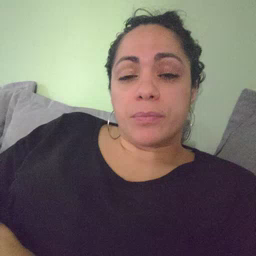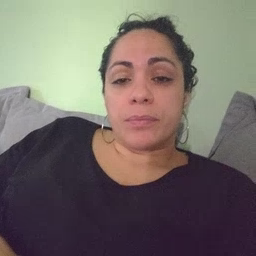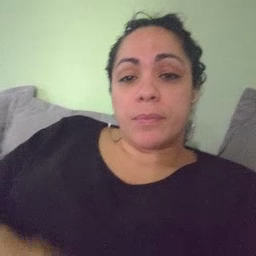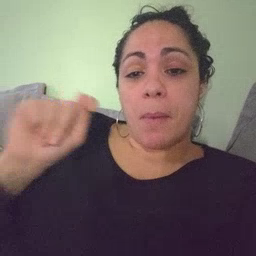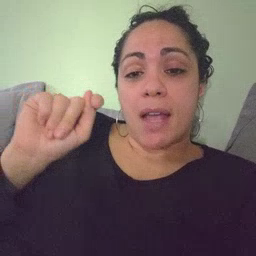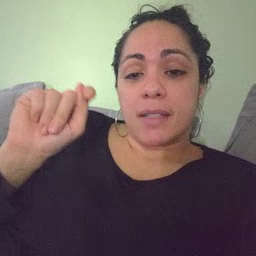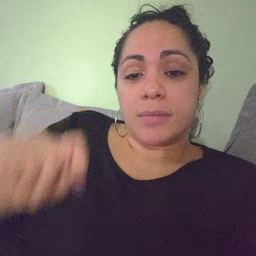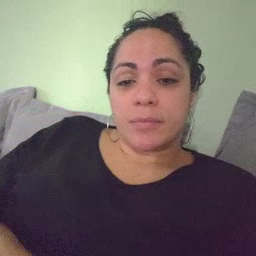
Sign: potty